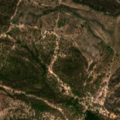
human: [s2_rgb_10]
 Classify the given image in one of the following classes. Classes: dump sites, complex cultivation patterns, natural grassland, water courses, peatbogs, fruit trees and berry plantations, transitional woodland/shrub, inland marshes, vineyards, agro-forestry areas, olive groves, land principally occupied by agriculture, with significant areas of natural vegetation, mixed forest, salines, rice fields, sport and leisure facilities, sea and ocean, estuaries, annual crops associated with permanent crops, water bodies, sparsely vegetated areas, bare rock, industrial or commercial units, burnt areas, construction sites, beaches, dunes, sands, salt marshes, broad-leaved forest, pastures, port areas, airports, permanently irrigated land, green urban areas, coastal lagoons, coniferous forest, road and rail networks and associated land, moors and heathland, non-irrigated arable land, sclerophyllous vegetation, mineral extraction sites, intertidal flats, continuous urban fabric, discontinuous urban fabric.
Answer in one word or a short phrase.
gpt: olive groves, broad-leaved forest, transitional woodland/shrub